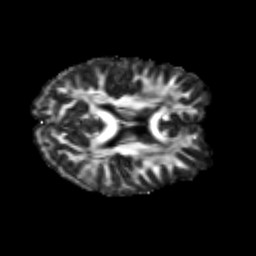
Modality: FA
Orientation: axial
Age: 26
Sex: male
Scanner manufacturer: siemens
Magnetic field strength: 3 T
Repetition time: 3.5 s
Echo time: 0.125 s